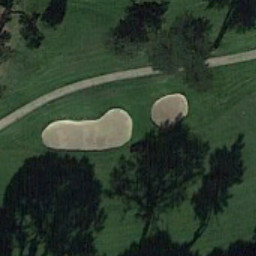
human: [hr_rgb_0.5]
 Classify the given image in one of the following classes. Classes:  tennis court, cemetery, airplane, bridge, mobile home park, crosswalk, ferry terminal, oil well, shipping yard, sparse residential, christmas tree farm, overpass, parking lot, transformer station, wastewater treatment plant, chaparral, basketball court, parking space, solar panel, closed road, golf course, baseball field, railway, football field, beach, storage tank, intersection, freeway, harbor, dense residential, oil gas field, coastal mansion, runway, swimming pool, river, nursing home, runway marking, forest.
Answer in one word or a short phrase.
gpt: golf course